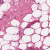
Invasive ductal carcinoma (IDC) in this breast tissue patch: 0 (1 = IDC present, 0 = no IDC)